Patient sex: M
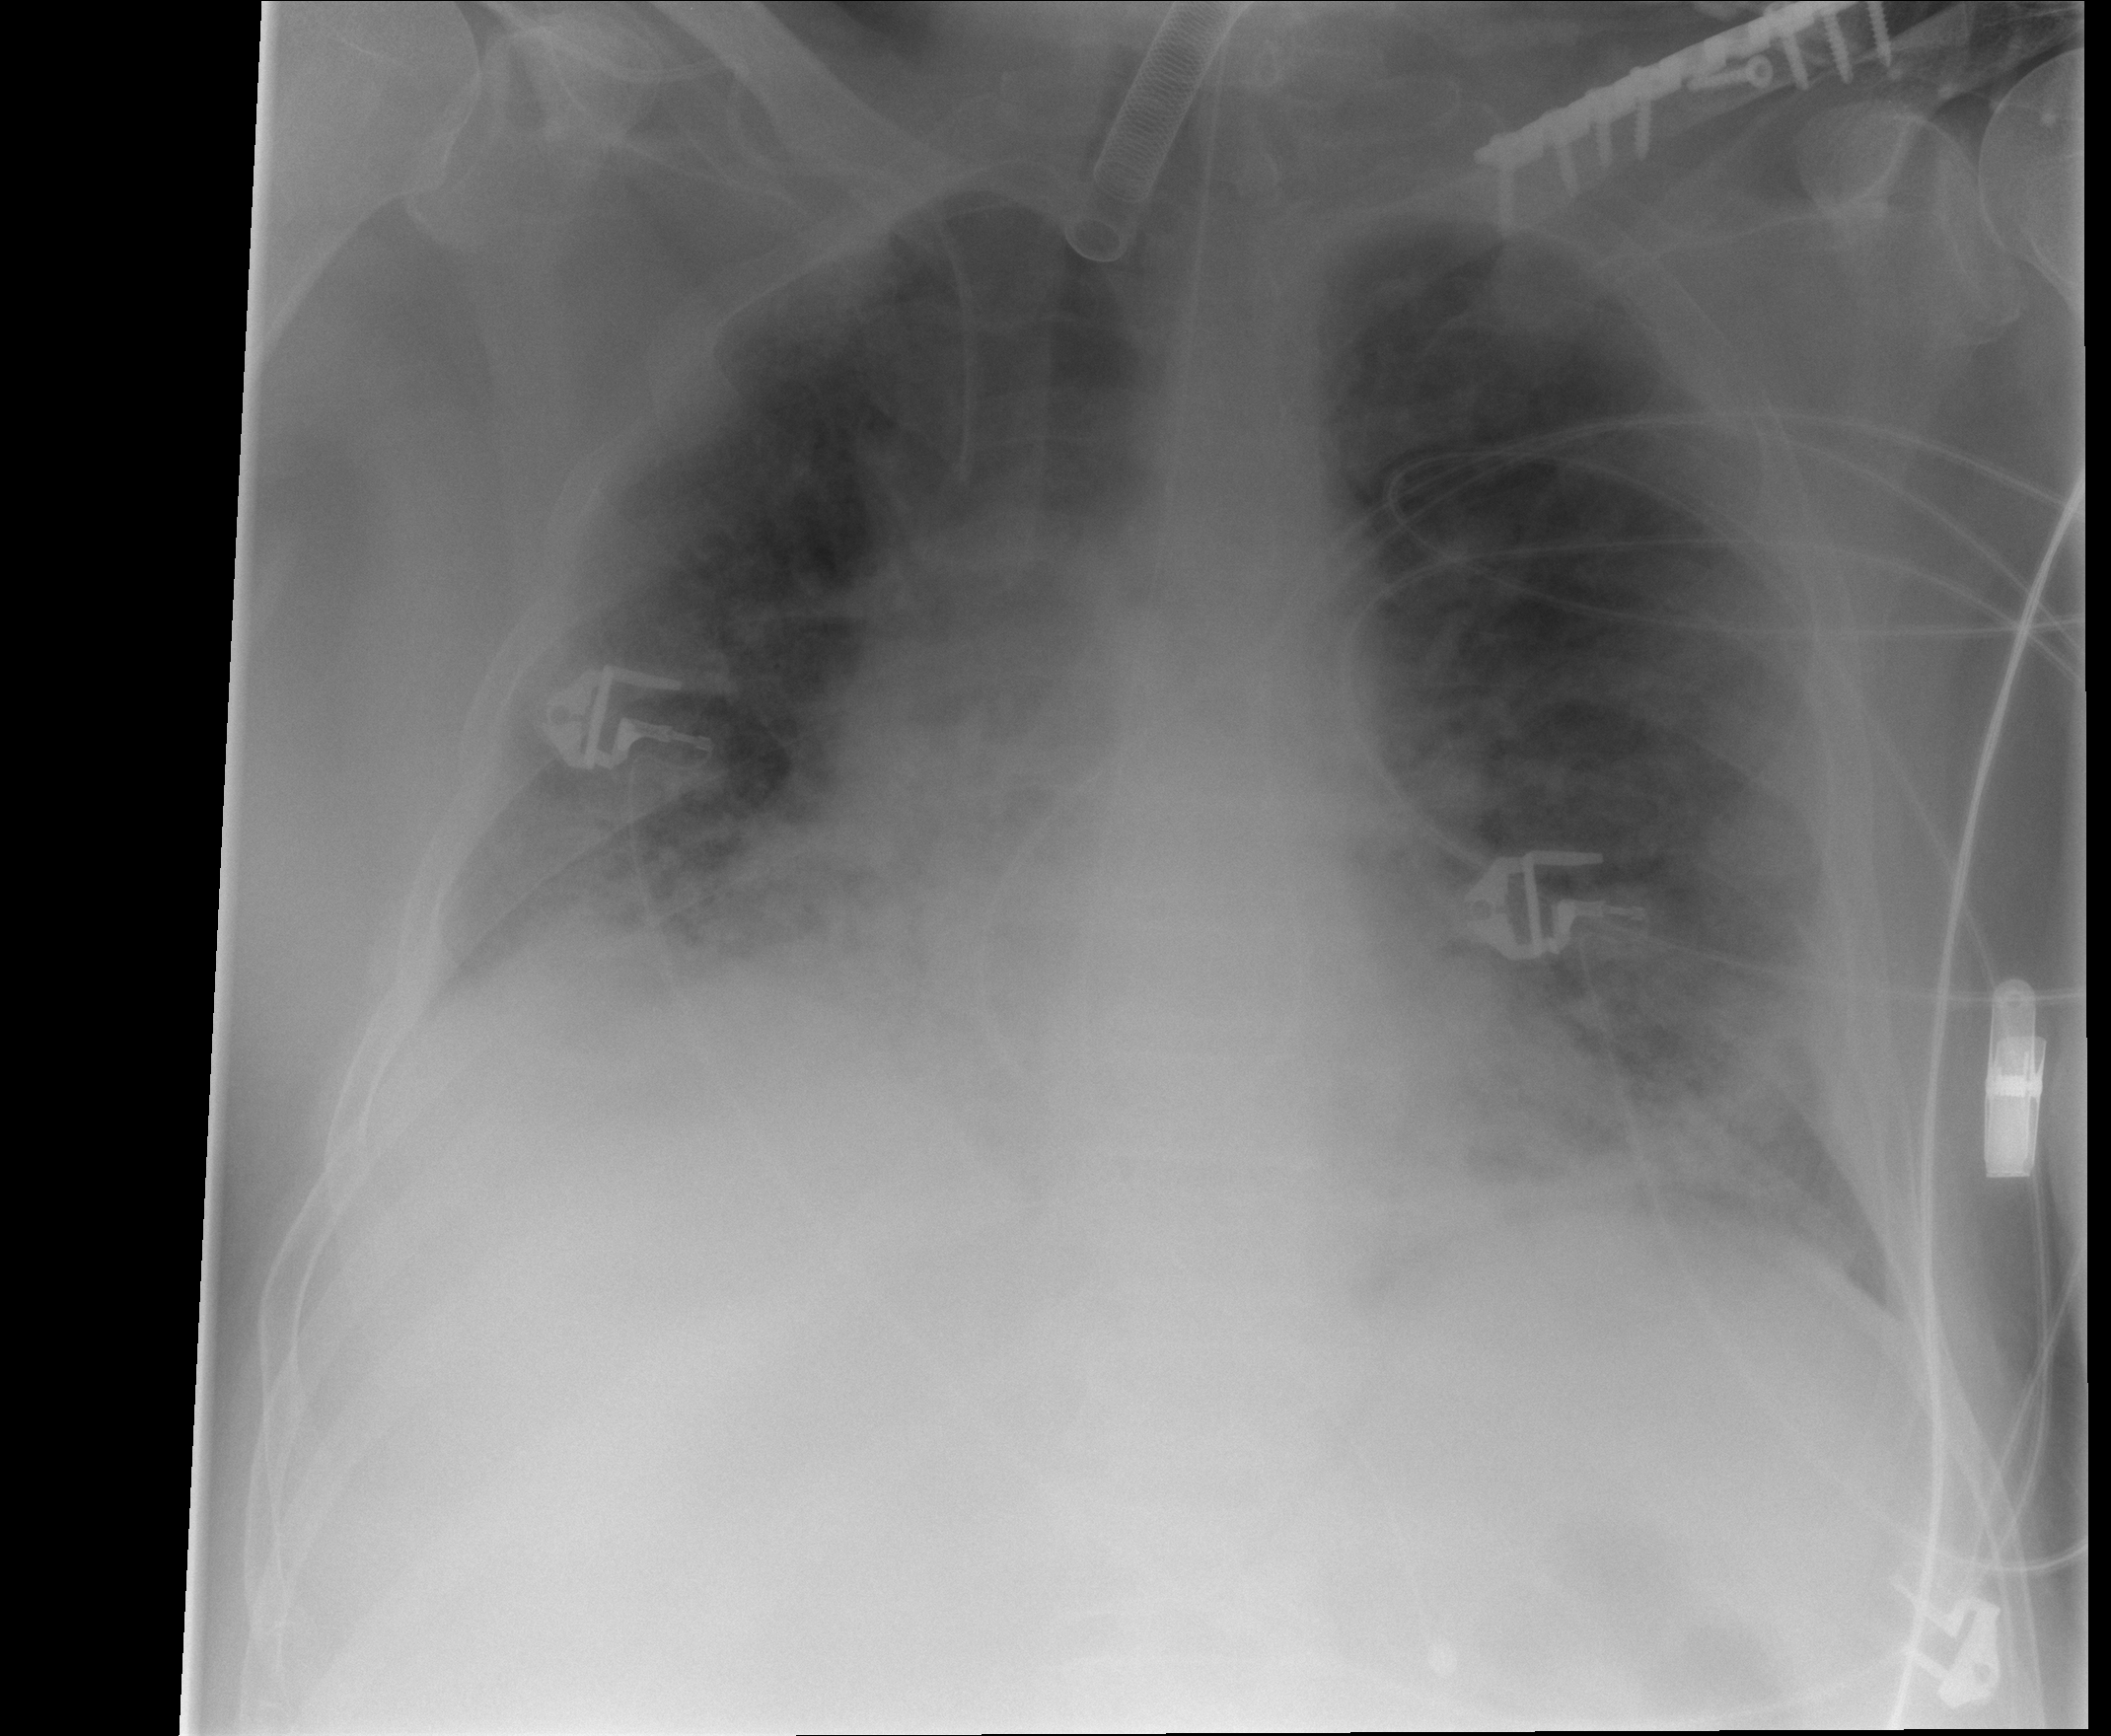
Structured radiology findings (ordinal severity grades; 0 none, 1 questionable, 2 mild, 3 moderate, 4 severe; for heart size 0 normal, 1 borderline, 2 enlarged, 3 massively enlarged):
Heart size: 1
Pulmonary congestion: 3
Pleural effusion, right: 3
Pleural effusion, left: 2
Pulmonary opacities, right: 3
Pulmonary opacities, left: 3
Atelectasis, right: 3
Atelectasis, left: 3